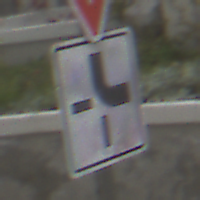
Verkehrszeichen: VerlaufVorfahrtsstrasse4
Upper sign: VorfahrtGewaehren
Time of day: Midday
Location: Outdoor (Urban)
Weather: Overcast
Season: NotSpecified
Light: Natural